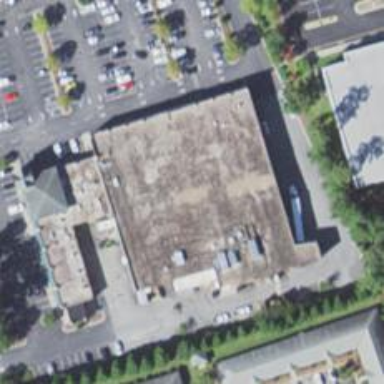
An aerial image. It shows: Supermarket.